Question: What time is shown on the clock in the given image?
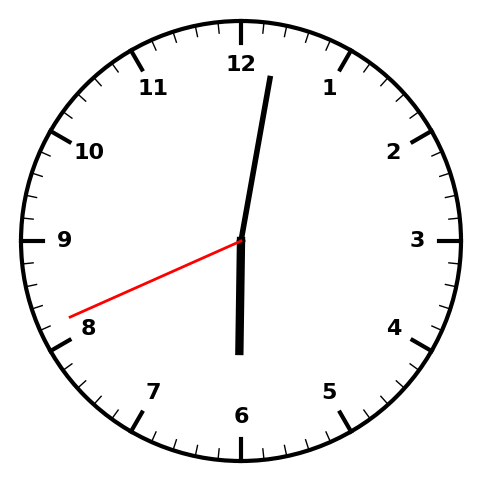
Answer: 06:01:41